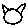
Label: cat